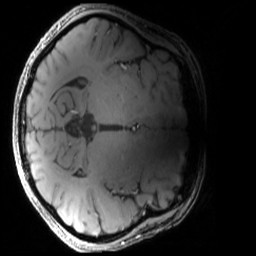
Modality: MP2RAGE
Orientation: axial
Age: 20
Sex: female
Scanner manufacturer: siemens
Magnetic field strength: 6.98 T
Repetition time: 6 s
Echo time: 0.00283 s